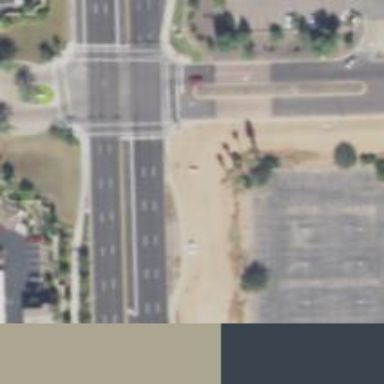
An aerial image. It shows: Solid stop line on the road.